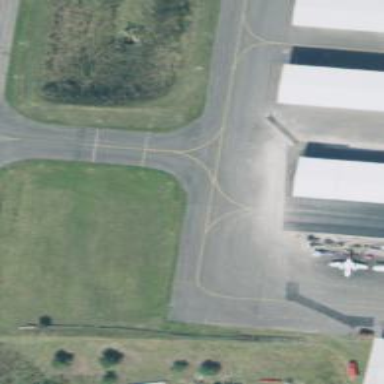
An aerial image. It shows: View of taxiway at the airport.